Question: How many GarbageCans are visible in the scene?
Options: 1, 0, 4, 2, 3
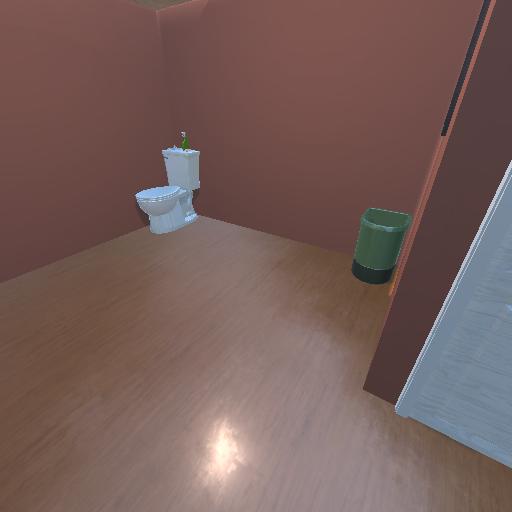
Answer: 1